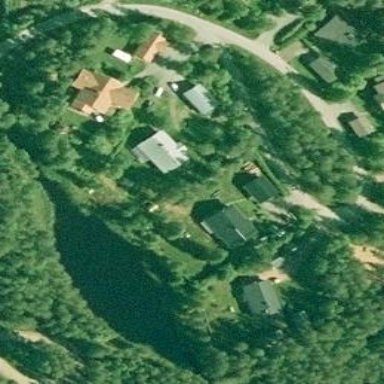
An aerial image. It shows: Residential area.